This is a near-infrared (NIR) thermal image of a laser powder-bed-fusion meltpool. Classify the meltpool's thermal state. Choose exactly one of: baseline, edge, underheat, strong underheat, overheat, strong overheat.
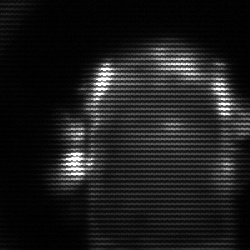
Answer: baseline